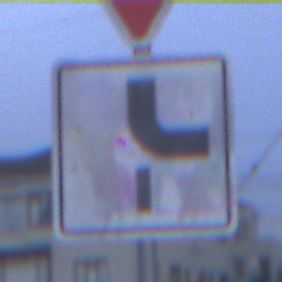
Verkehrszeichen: VerlaufVorfahrtsstrasse10
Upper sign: VorfahrtGewaehren
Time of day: SunriseSunset
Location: Outdoor (Urban)
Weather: Overcast
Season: NotSpecified
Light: Natural